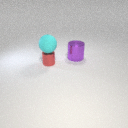
large purple metal cylinder behind small red metal cylinder